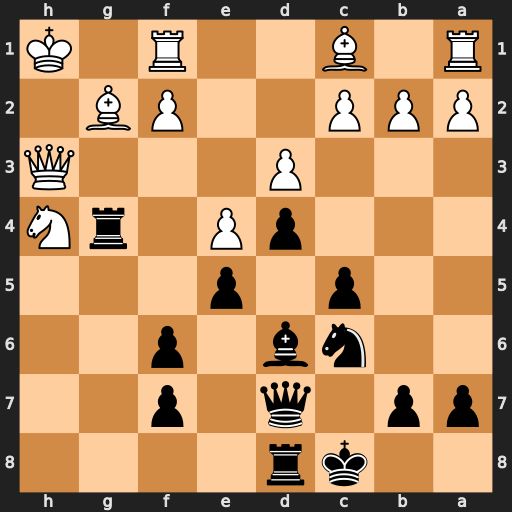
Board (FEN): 2kr4/pp1q1p2/2nb1p2/2p1p3/3pP1rN/3P3Q/PPP2PB1/R1B2R1K
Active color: b
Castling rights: -
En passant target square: -
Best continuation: Rh8 Nf5 Rxh3+ Bxh3 Rh4 Kg2 Rxh3